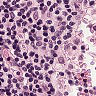
Metastatic tissue present: no